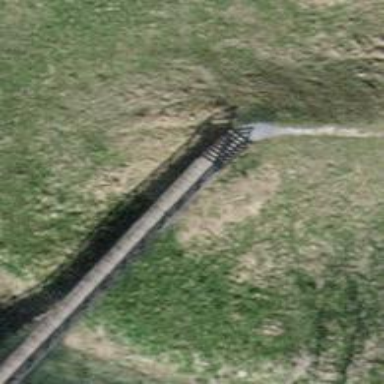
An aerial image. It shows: Path leading to bridge.